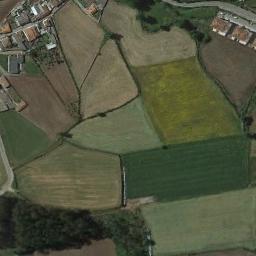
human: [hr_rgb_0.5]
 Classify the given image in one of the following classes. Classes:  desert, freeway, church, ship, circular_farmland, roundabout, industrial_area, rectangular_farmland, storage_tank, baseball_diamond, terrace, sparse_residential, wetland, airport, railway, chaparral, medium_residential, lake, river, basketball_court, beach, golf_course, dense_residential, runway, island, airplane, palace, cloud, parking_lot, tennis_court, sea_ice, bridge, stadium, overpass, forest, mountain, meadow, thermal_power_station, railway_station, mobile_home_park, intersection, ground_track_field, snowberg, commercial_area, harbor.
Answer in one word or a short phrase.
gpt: terrace